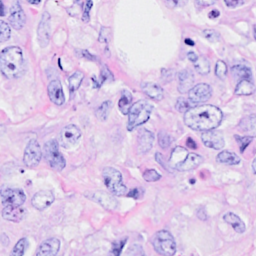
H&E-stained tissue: Breast